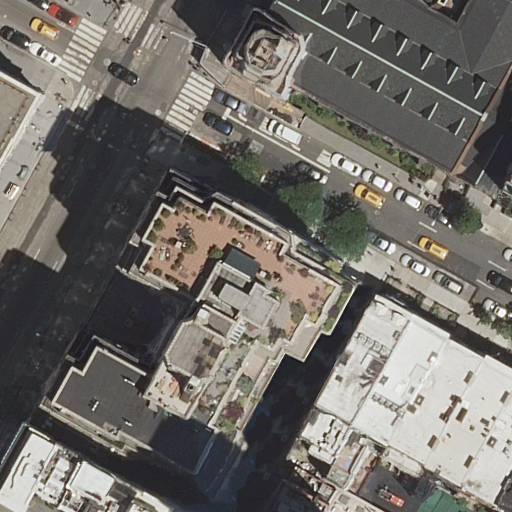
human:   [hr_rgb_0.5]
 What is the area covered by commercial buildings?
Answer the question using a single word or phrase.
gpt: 0m2

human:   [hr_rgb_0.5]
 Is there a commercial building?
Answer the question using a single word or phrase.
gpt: no

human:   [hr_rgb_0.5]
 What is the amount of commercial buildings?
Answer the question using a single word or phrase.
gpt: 0

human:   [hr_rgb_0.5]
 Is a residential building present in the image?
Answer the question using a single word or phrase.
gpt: yes

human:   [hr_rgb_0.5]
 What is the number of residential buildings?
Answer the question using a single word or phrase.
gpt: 12

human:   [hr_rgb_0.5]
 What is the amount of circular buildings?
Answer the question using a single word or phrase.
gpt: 0

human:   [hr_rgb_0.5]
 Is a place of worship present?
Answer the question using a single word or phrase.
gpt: yes

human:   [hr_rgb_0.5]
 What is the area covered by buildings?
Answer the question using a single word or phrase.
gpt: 7308m2

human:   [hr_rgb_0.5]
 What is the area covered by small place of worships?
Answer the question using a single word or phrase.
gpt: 0m2

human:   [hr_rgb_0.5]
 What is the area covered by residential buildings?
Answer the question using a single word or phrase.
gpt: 7059m2

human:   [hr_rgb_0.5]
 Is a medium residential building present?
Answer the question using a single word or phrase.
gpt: yes

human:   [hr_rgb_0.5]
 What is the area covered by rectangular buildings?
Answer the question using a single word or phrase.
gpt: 1087m2

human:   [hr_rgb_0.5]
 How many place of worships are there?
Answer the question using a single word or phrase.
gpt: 1

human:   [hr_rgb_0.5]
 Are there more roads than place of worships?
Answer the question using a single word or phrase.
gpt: yes

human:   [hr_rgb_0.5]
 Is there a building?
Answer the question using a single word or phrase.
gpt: yes

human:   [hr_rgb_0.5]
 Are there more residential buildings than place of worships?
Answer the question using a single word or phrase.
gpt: yes

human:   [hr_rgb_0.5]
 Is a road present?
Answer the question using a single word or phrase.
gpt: yes

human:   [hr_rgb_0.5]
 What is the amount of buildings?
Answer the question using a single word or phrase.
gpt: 13

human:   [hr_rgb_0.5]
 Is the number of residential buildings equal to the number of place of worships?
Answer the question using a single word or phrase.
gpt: no

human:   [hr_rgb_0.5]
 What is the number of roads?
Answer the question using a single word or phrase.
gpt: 2

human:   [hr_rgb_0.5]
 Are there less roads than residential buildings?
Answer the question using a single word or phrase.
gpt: yes

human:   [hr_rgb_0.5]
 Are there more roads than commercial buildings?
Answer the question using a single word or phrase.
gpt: yes

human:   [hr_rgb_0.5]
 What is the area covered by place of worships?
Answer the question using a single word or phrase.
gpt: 248m2

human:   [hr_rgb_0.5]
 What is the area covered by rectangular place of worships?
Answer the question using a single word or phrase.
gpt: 248m2

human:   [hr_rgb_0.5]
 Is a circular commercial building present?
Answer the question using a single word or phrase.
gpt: no

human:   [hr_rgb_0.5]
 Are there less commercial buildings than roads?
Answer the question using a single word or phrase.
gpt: yes

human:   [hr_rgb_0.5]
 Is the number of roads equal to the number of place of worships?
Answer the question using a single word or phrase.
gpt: no

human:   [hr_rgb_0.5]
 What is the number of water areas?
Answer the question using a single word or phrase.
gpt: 0

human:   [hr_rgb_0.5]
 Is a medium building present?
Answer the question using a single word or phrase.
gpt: yes

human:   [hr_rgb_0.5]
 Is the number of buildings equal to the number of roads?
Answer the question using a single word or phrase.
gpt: no

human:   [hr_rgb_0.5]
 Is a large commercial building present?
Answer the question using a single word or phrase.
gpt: no

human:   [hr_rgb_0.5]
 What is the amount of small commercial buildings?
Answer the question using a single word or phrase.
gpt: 0

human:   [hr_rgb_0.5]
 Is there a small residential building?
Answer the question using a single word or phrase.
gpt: yes

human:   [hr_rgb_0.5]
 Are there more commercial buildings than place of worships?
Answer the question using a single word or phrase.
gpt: no

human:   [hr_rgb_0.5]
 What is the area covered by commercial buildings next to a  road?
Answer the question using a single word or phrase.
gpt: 0m2

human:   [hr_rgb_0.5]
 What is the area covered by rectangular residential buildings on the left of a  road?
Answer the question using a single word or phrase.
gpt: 6m2

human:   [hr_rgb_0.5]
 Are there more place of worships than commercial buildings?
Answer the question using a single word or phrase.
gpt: yes

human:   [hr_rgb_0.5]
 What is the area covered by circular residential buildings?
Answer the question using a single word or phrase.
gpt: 0m2

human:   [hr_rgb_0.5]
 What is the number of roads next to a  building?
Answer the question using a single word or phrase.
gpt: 2

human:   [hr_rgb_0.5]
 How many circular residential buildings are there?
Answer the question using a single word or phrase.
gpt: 0

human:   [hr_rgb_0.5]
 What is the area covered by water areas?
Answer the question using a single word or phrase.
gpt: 0m2

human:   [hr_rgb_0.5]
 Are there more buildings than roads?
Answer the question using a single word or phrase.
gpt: yes

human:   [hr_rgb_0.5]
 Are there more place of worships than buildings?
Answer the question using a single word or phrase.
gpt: no

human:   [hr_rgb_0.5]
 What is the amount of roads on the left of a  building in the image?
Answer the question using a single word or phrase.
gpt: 2

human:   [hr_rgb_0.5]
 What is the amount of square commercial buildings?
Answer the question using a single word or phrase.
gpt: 0

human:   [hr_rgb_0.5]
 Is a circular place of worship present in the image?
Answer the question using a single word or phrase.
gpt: no

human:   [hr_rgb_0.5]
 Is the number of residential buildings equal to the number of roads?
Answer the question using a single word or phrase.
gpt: no

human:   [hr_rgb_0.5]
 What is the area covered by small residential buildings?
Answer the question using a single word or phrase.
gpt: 95m2

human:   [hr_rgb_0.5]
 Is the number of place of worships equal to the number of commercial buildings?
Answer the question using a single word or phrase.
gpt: no

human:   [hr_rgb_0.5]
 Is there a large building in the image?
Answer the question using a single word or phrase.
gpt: yes

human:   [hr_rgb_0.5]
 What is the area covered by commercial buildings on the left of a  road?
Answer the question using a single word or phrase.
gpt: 0m2

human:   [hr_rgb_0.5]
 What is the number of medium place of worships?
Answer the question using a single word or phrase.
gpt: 1

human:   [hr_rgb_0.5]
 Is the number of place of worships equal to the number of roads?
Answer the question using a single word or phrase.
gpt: no

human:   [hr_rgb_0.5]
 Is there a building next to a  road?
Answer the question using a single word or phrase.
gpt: yes

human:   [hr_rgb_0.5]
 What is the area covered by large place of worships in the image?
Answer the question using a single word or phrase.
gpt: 0m2

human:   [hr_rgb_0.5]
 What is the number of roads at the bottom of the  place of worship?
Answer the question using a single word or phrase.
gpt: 0

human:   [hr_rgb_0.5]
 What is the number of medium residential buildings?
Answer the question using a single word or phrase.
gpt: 6

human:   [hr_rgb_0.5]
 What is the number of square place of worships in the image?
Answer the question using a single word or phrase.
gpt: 0

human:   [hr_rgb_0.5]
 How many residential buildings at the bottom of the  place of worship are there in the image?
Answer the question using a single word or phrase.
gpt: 11

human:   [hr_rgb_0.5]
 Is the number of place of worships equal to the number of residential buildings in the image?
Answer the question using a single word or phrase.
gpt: no

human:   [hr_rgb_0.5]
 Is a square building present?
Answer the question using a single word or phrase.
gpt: no

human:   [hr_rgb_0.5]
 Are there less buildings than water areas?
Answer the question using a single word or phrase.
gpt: no

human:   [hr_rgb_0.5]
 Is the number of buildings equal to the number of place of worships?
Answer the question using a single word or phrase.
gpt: no

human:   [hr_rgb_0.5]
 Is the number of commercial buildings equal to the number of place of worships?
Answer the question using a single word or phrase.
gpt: no